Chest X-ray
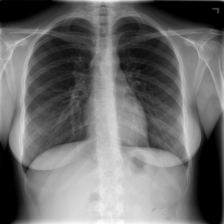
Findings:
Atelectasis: negative
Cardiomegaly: negative
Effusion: negative
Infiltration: negative
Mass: negative
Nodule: negative
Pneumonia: negative
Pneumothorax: negative
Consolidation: negative
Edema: negative
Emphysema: negative
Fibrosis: negative
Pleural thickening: negative
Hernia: negative